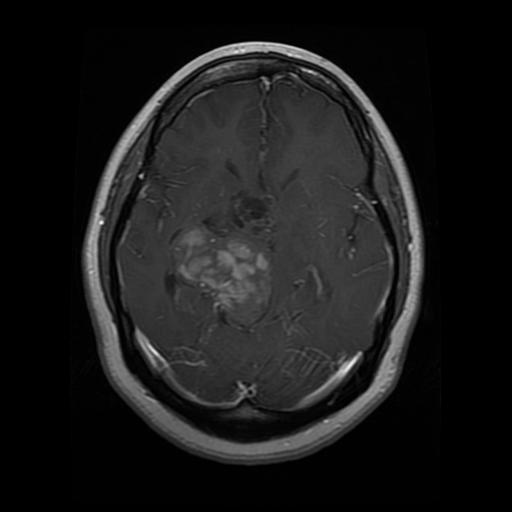
Label: glioma